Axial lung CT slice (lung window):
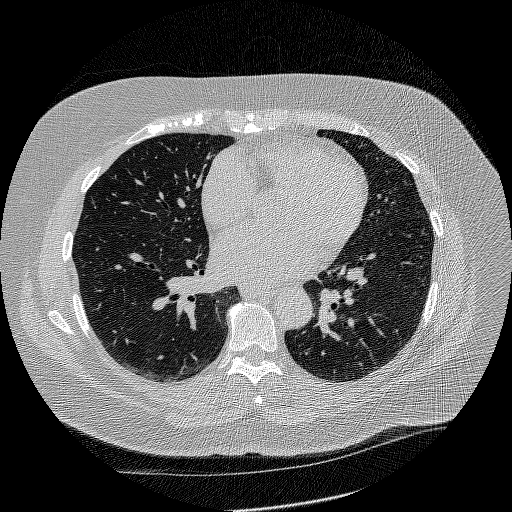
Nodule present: no